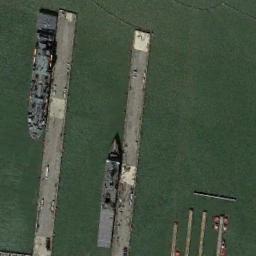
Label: ship